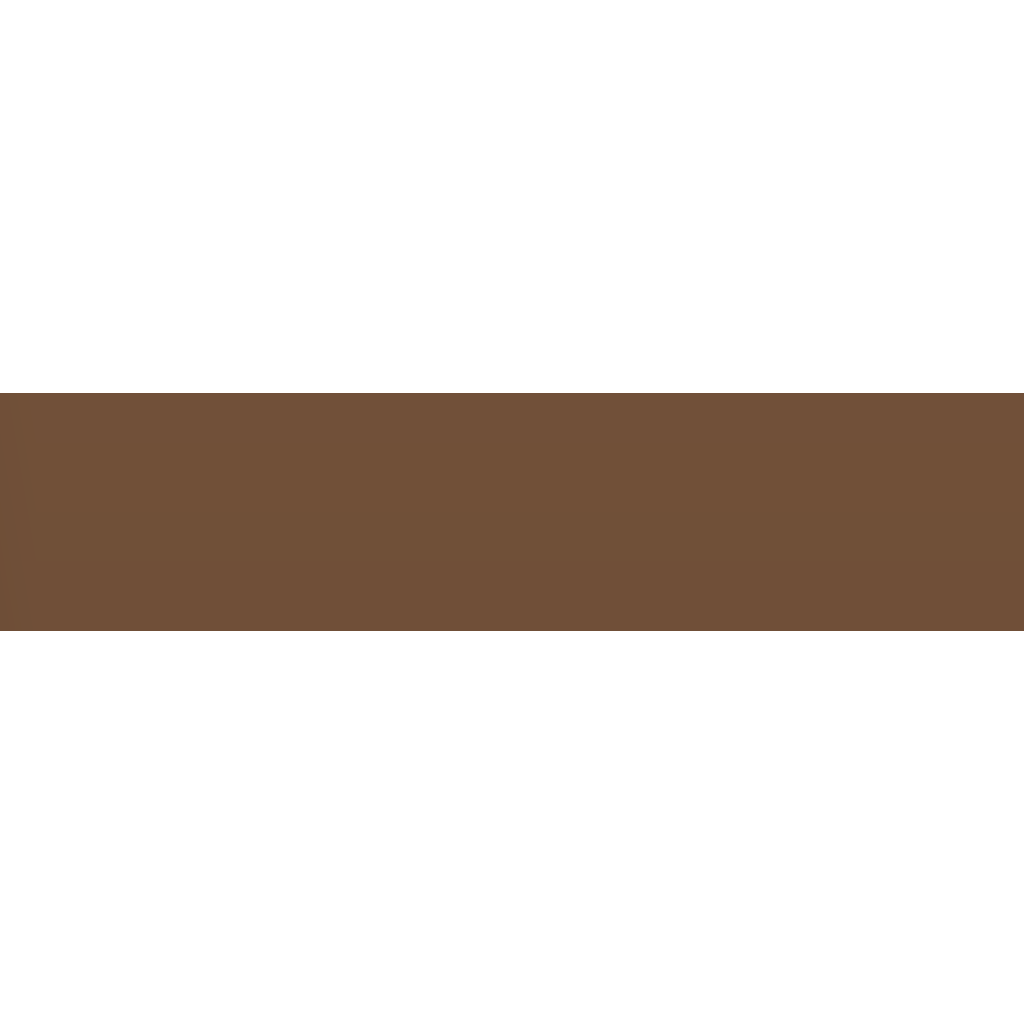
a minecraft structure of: Race34